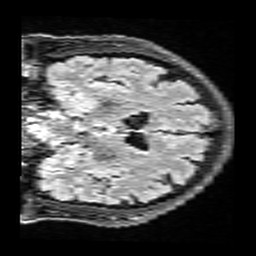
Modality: FLAIR
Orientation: coronal
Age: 52
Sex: male
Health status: healthy
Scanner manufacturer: siemens
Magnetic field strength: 3 T
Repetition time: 9 s
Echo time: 0.088 s